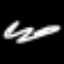
Label: squiggle